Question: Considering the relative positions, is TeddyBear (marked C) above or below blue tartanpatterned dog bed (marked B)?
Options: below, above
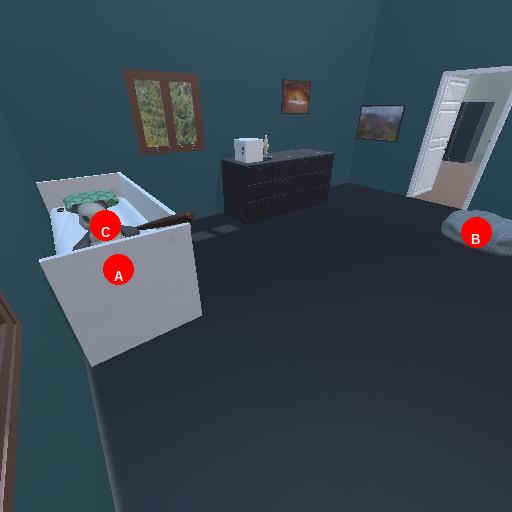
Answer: below